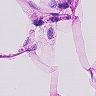
Metastatic tissue present: no